Field crop: maize
Growth stage: 2
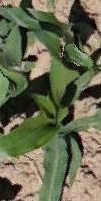
Species: maize